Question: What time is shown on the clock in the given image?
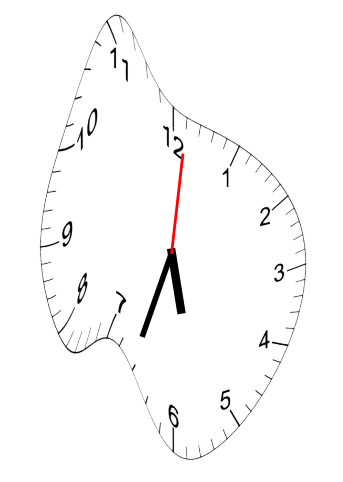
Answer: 05:33:01